Question: I'll start with what I'm trying to do.
I've created a "Forgotten Password" system where the user enters their email address and (if correct) they will be sent an email with a reset link.
There is a small section of ajax in the form page which detects if the email entered is in the database. If the email exist in the database the form changes color to green and the submit button is enabled. If the email is not detected the form stays red and the submit button is disabled.

The issue is that when typing the email address, the keyup event seems to happen when the user has entered one more character than the correct email (basically if was in my database, they would have to enter for submit to be enabled)
<URL> with everything apart from the ajax working.
Here is an example of the ajax file itself:
'''
<?php
session_start();
$Email = $_POST['email'];
//Parse ini file containing database information
$databaseInfo = parse_ini_file("optiMizeWebReport.ini", true);
global $con;
//Connect to database
$con = @mysqli_connect($databaseInfo['optiMizeDatabaseConnection'] ['WebServer'],$databaseInfo['optiMizeDatabaseConnection']['Username'], $databaseInfo['optiMizeDatabaseConnection']['Password'], $databaseInfo['optiMizeDatabaseConnection']['DBName']);
//Check connection and output error if invalid
if(!$con)
{
die('Connect Error ('. mysqli_connect_errno() .') '.mysqli_connect_error());
}
//Execute query
$result = mysqli_query($con, "SELECT COUNT(*) FROM login WHERE Email='$Email'")
or die("Error: ".mysqli_error($con));
//Initialize
$emailMatch = array();
//Extract
while($emailMatch[] = mysqli_fetch_array($result))
print_r($emailMatch[0][0]);
?>
'''
If there is any other information i can give that will help please let me know. Thanks.
# EDIT:
<URL>
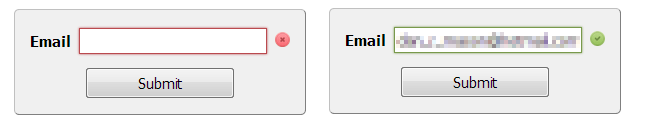
Answer: Ajax requests are asynchronous! In your case when you check 'if(databaseCheck != 1)' the value of 'databaseCheck' is previous ajax's response. Thats why you have to type 1 extra character to get last result.
'''
$('input').bind("keyup", function() {
$.ajax({
type: "POST",
url: "ForgotPasswordAjax.php",
data: {email: $('#email').val()},
success: function(output){
console.log(output);
notification(output);
}
});
});
function notification(databaseCheck) {
if (databaseCheck != 1) {
....
} else {
....
}
}
'''
on success part call a function like this, it will ensure that these codes will run after ajax success.
It will solve your current issue but you have to prevent simultaneous ajax calls. We have no idea which request return first, if first request response last js will set notification with that response. So you have to add a processing flag to prevent it.